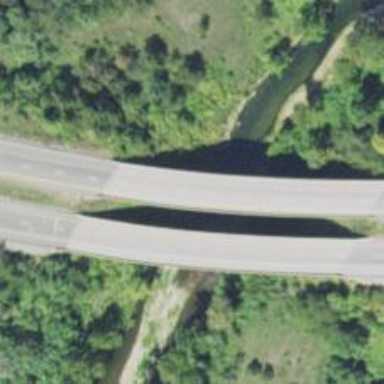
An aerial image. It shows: Bridge over motorway.